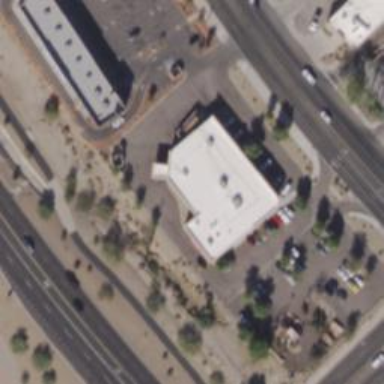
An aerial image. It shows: Pharmacy providing healthcare services.